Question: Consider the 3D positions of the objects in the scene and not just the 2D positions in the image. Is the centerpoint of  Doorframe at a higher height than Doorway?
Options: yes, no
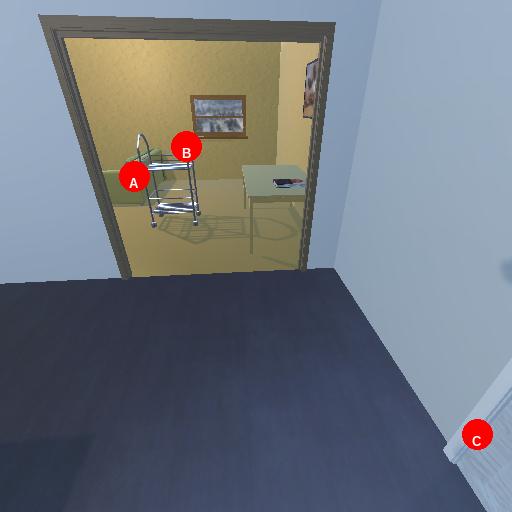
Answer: yes